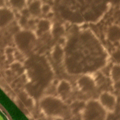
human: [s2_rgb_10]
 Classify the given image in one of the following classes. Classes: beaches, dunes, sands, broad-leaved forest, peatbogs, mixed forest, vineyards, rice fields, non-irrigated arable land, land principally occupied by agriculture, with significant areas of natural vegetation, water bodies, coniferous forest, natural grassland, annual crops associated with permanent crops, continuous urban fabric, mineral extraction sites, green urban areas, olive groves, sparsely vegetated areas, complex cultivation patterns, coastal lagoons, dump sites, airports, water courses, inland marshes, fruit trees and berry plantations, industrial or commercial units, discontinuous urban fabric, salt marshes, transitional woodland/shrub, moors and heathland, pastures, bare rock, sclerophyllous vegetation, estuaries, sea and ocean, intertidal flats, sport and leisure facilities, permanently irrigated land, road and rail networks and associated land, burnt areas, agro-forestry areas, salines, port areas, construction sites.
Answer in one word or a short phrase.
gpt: non-irrigated arable land, transitional woodland/shrub